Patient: sex M, age 59
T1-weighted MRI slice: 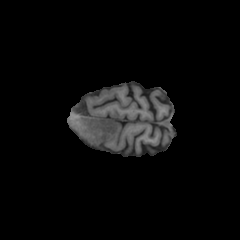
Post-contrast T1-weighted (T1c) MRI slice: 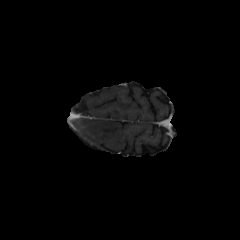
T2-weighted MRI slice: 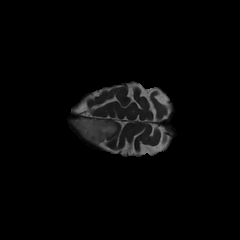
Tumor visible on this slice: yes
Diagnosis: Oligodendroglioma, IDH-mutant, 1p/19q-codeleted
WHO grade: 3